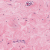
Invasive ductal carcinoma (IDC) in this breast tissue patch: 0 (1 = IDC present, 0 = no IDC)